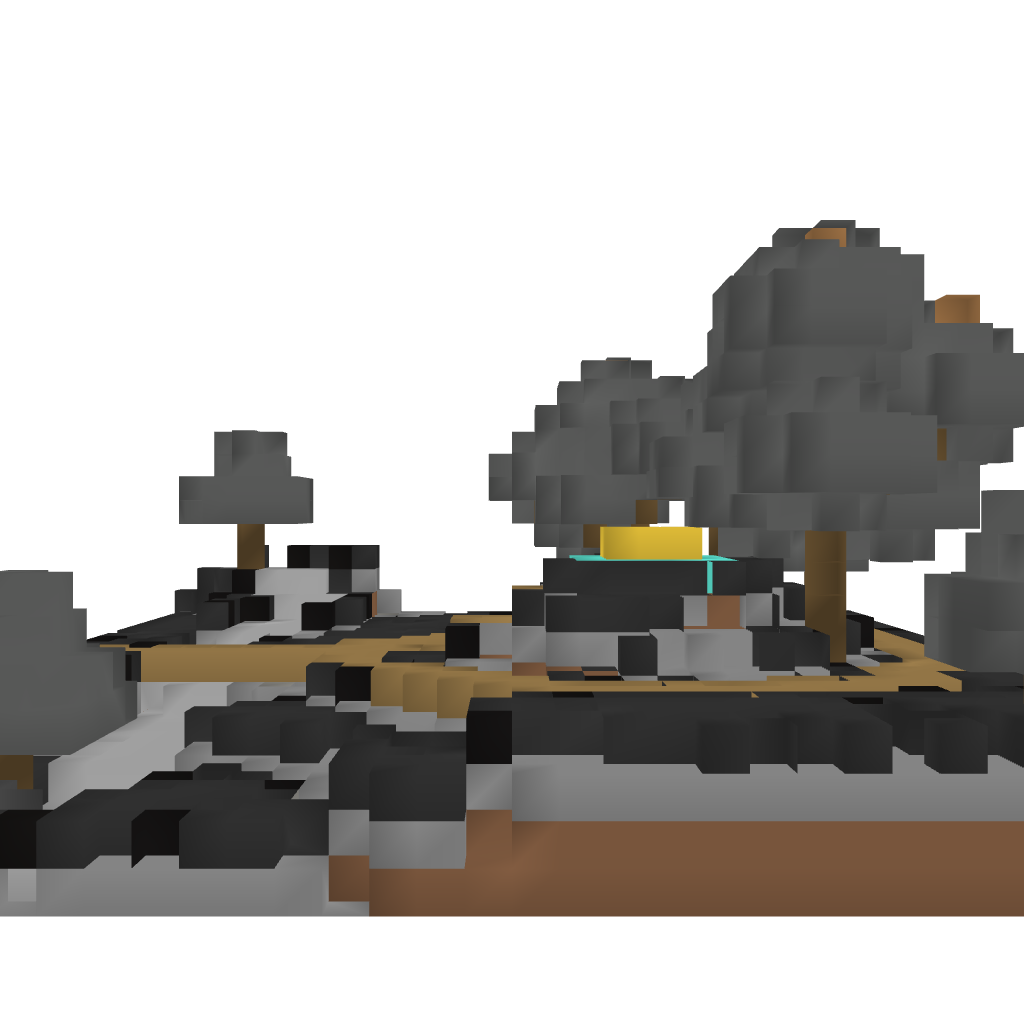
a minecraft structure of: Grden with WIther Platform